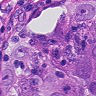
Metastatic tissue present: yes